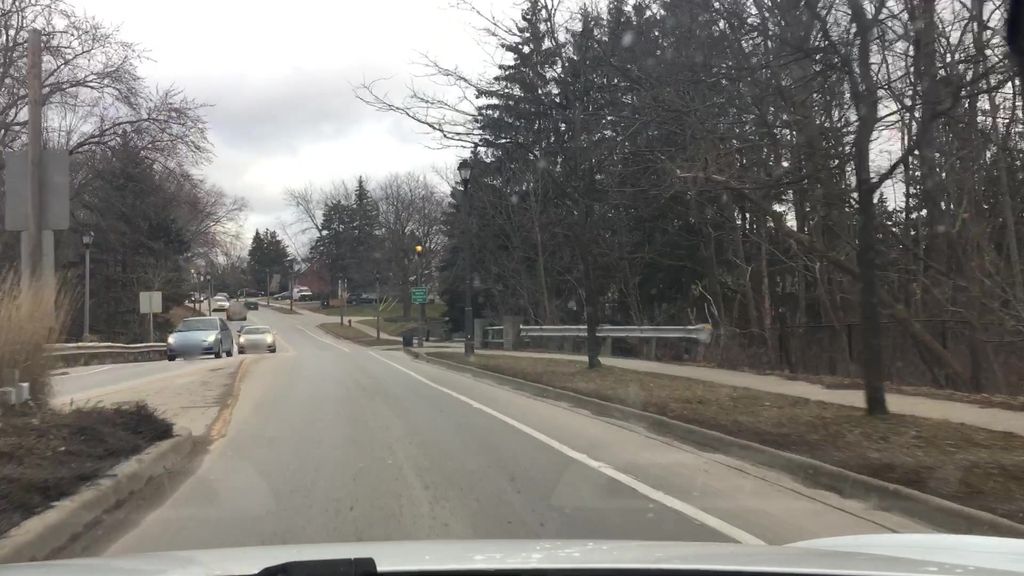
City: hamilton